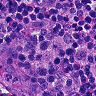
Metastatic tissue present: no